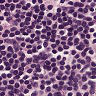
Metastatic tissue present: no